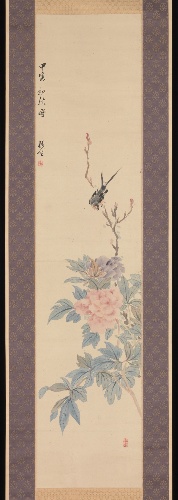
Artist: Tsubaki Chinzan
Artist bio: Japanese, 1801–1854
Date: 1854
Object type: Hanging scroll
Classification: Paintings
Medium: Hanging scroll; ink and color on paper
Culture: Japan
Period: Edo period (1615–1868)
Dimensions: 51 1/8 x 11 5/16 in. (129.9 x 28.8 cm)
Department: Asian Art
Credit line: The Harry G. C. Packard Collection of Asian Art, Gift of Harry G. C. Packard, and Purchase, Fletcher, Rogers, Harris Brisbane Dick, and Louis V. Bell Funds, Joseph Pulitzer Bequest, and The Annenberg Fund Inc. Gift, 1975
Accession year: 1975
Repository: Metropolitan Museum of Art, New York, NY
Tags: Birds|Peonies